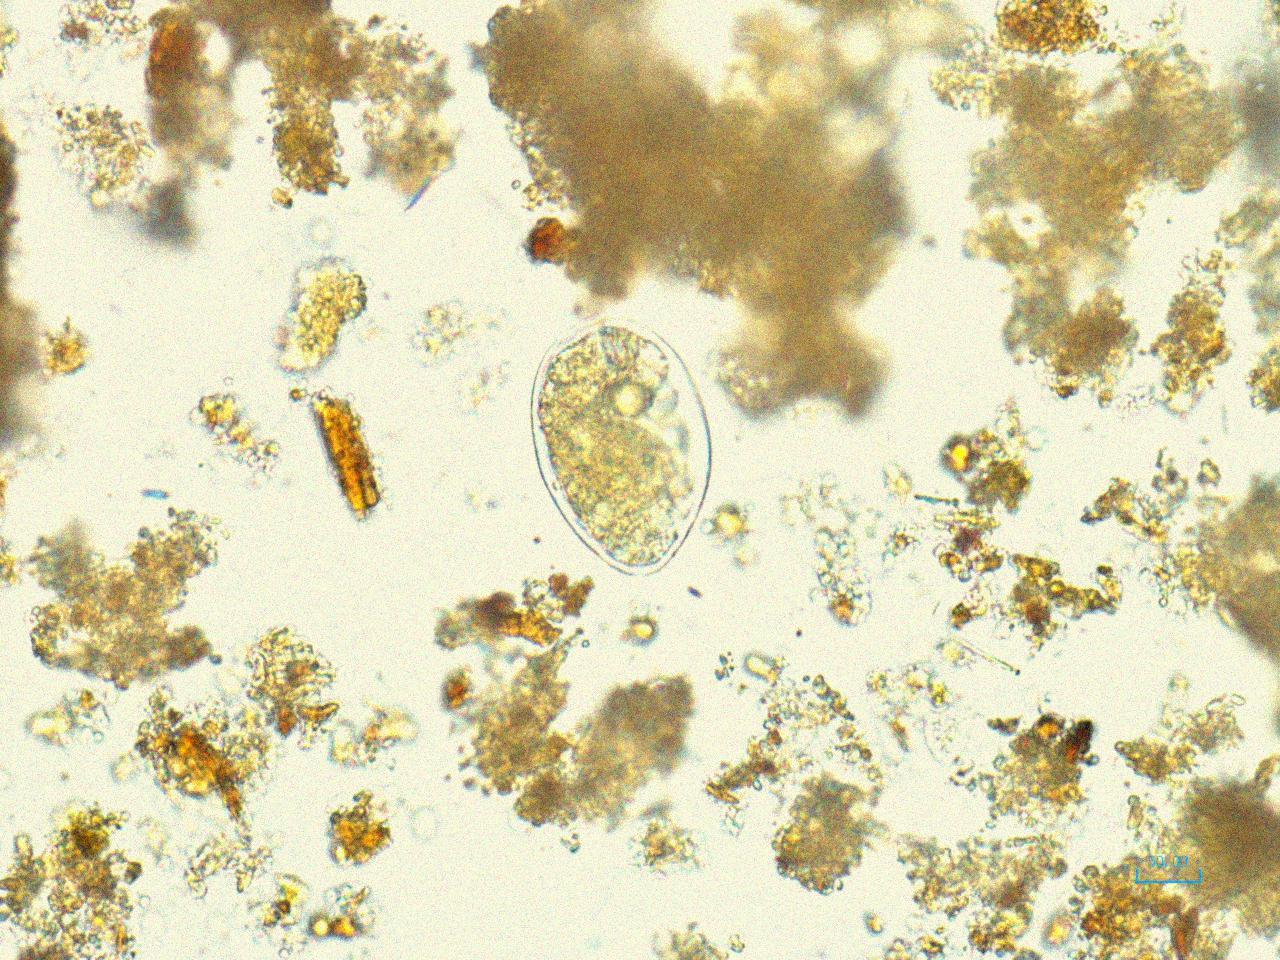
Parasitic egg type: Hookworm egg